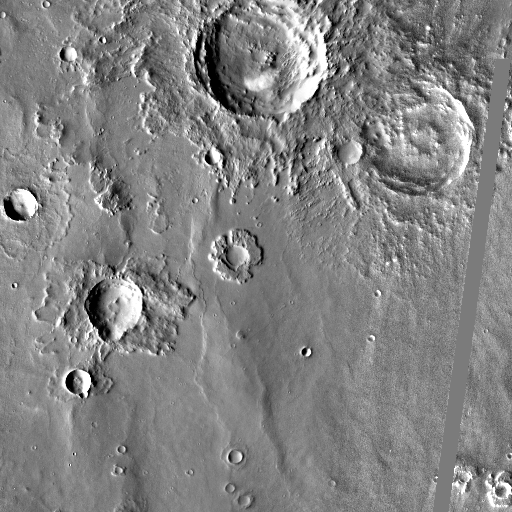
Crater classes present: Background, Other, Layered, Buried, Secondary